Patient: sex M, age 69
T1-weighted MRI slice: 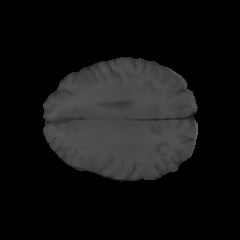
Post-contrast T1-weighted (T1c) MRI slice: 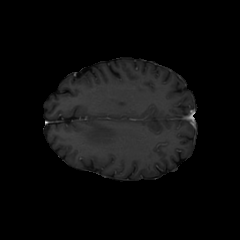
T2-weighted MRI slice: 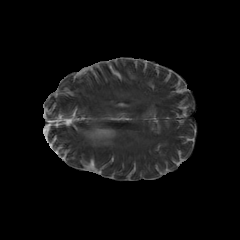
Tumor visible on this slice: yes
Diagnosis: Glioblastoma, IDH-wildtype
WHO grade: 4